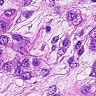
Metastatic tissue present: yes